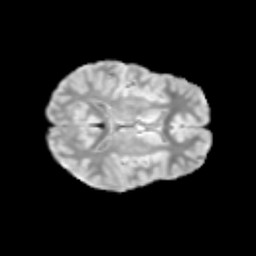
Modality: T2w
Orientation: axial
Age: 13
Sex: female
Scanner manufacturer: siemens
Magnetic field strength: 3 T
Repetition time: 3.8 s
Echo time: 0.07 s